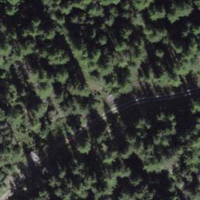
EUNIS habitat code: 43
Species observed at this site:
Aporia crataegi